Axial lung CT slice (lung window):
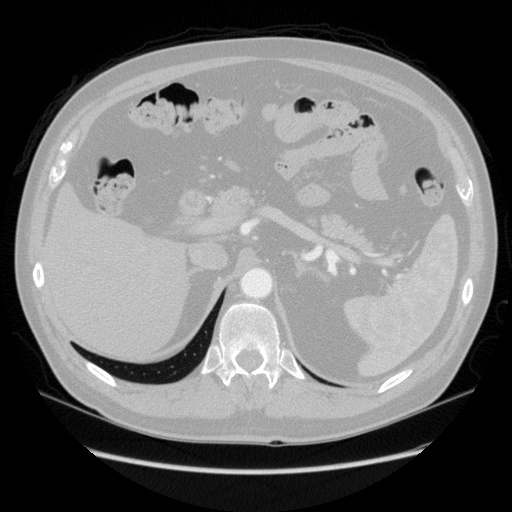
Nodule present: no